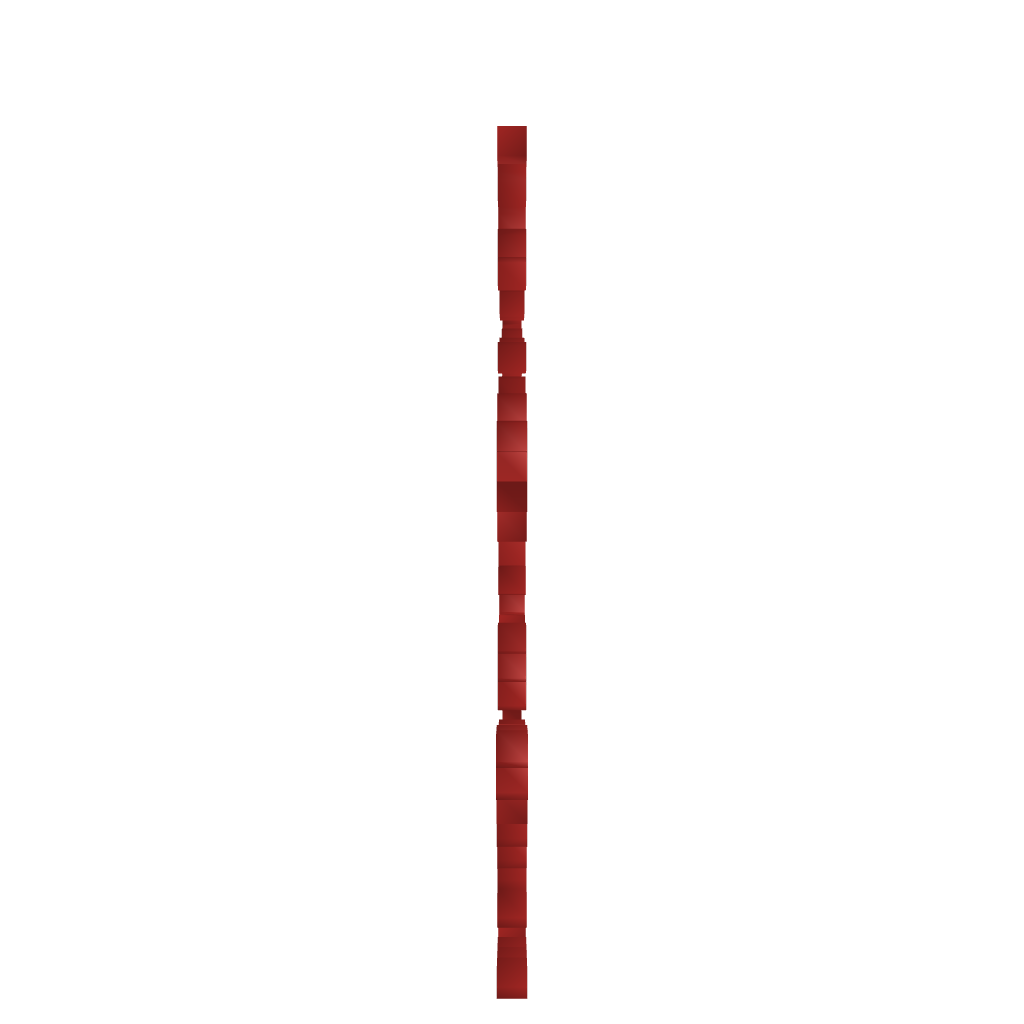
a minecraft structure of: Mermen from Castlevania 1